Question: I am having difficult trying to get minor gridlines to appear on a plot. I have seen a couple of SO questions on this, <URL> suggesting also adding 'minorticks_on'.
For some reason the minor gridlines are still not appearing when I use the code below, can anyone shed any light please:
'''
from __future__ import division
from matplotlib import pyplot as plt
from math import log, sqrt
x = range(1, 20)
x_lin = x
x_log = [log(i) for i in x]
x2 = [sqrt(i) for i in x]
x2_exp = x
ax = plt.subplot(1,1,1)
p1 = ax.plot(x, x_lin, 'g--', label='linear', linewidth=2)
p2 = ax.plot(x, x_log, 'b-', label='log', linewidth=3)
p3 = ax.plot(x2, x2_exp, 'r-', label='exp', linewidth=3)
l1 = ax.legend()
g1 = ax.grid(b=True, which='both', color='k', linestyle='-')
g2 = ax.grid(b=True, which='minor', color='k', linestyle='--')
ax.minorticks_on
plt.show()
'''
Here is what I am getting:

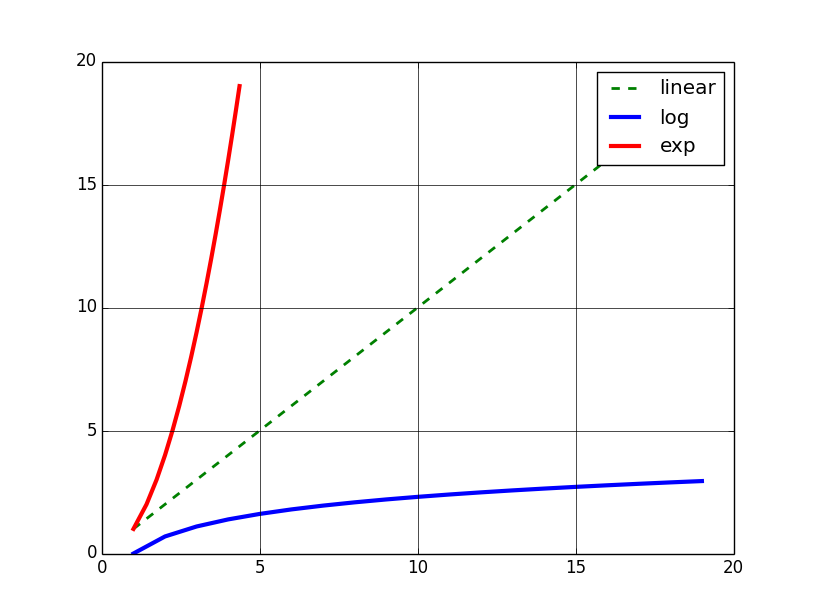
Answer: change: 'ax.minorticks_on' to 'ax.minorticks_on()'